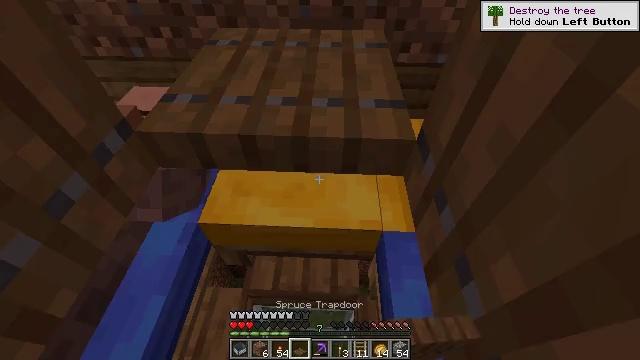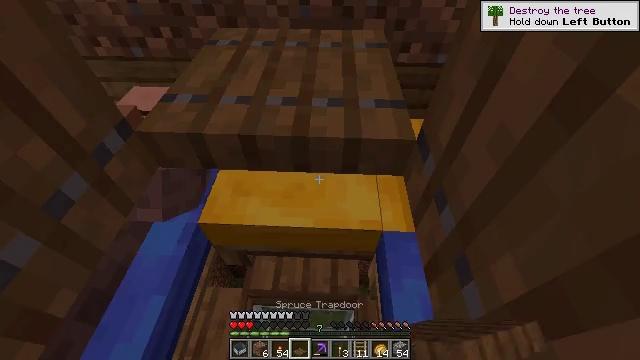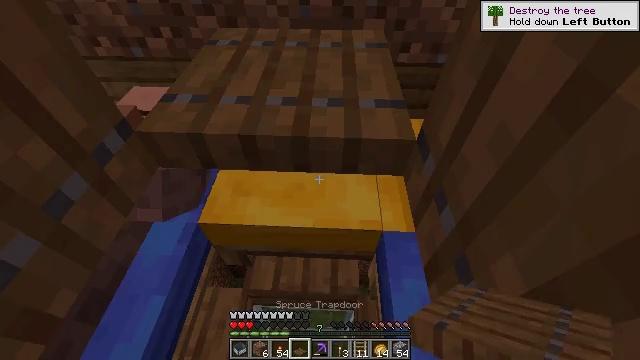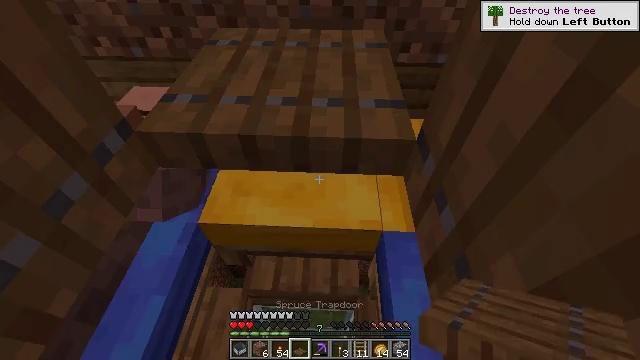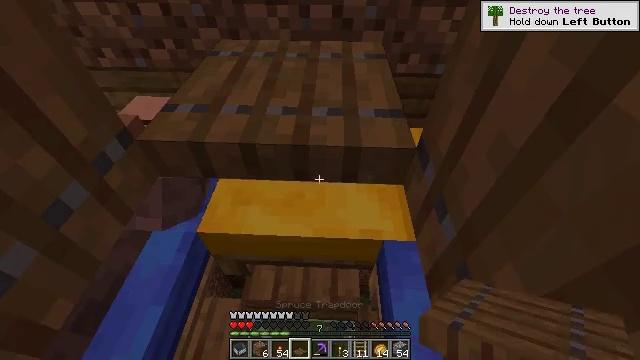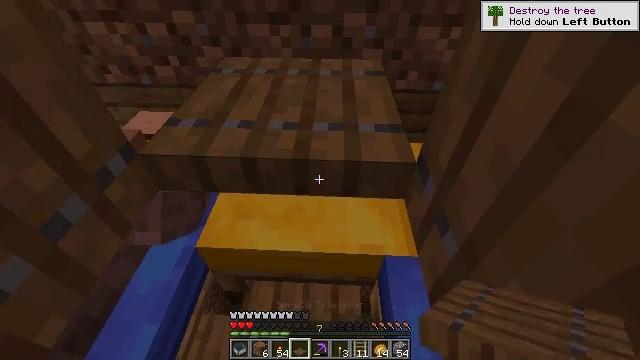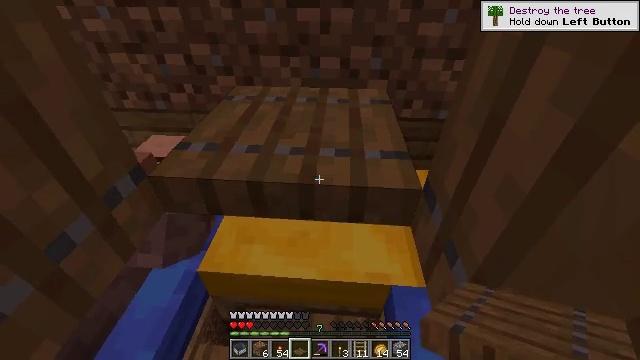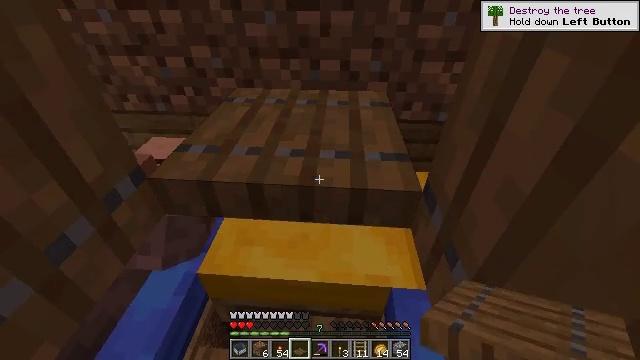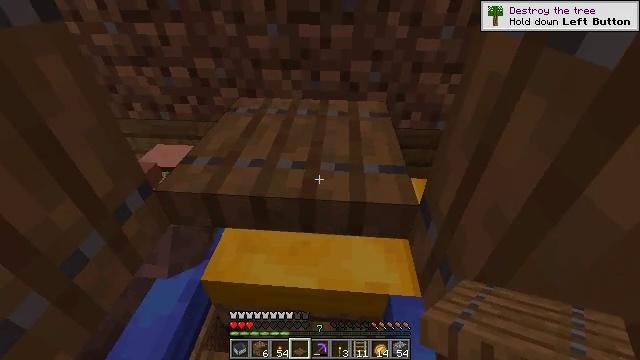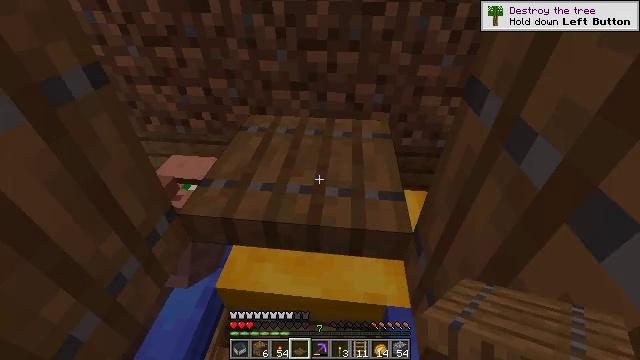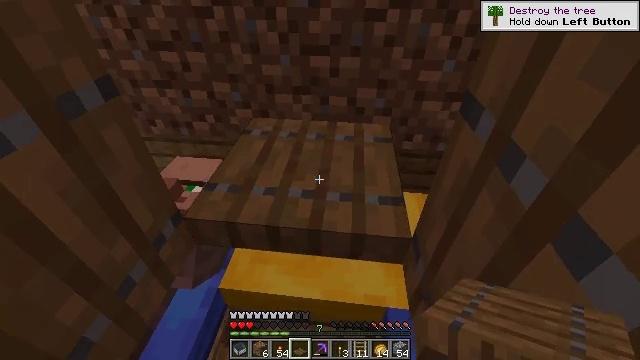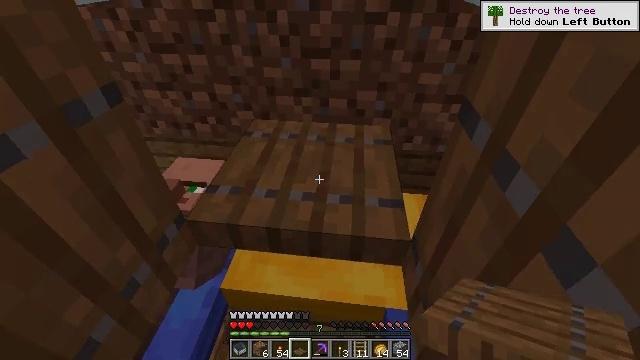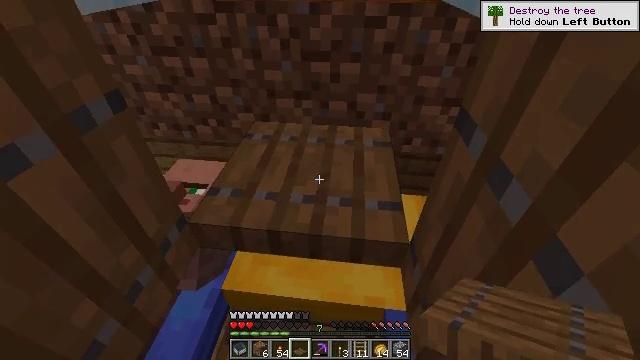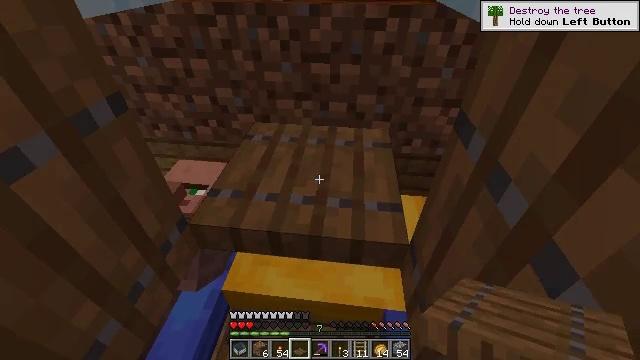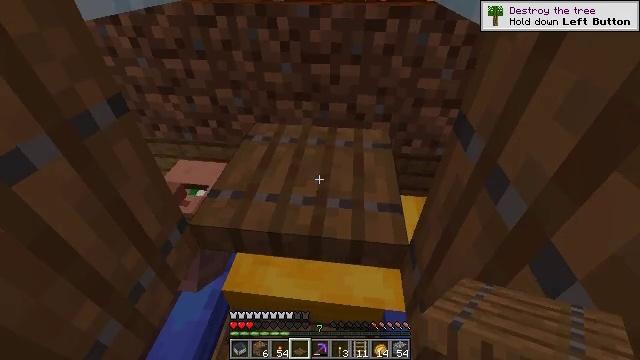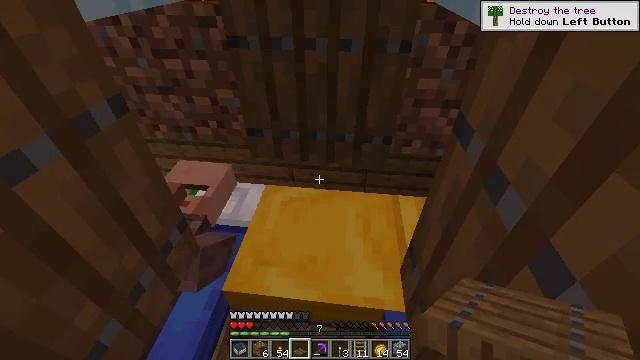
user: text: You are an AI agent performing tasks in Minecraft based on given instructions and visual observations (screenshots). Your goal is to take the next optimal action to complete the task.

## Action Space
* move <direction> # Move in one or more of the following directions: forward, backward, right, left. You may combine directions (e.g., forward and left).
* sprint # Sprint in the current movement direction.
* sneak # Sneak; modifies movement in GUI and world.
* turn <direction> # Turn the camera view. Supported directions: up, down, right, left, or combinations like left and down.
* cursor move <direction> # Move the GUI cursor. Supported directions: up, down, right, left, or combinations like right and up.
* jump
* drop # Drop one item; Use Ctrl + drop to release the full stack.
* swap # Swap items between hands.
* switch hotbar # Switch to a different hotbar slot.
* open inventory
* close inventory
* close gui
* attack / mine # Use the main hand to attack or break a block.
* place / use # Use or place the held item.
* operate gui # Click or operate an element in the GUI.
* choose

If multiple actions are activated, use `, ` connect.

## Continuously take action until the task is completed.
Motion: motion action
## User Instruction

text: Destroy the spruce trapdoor to collect it.
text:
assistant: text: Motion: sneak
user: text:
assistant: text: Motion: sneak
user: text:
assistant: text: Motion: sneak
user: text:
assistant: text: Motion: sneak, turn up
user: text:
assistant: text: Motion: sneak, turn up
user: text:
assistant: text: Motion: sneak, turn left and up
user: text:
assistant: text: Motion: no_op
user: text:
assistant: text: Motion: no_op
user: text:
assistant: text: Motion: turn left and down
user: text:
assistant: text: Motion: no_op
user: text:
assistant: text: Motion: no_op
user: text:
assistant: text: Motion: no_op
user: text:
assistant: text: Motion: no_op
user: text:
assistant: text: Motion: no_op
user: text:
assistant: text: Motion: use / place
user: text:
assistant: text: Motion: use / place
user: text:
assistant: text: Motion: use / place
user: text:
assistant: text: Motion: no_op
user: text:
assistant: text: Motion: no_op
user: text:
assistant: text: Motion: no_op
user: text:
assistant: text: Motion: no_op
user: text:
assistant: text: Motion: no_op
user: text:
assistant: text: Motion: no_op
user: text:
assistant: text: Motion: no_op
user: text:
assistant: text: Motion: turn up
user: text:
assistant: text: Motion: turn right and up
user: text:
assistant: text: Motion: turn up
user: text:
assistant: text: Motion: no_op
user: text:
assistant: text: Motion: use / place
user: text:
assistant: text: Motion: use / place